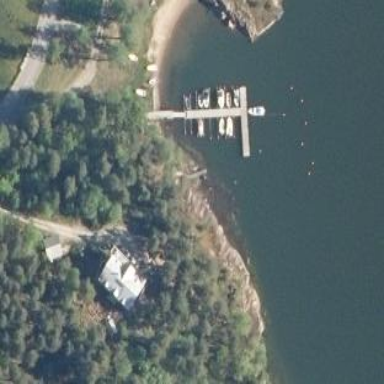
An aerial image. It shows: Man-made pier.